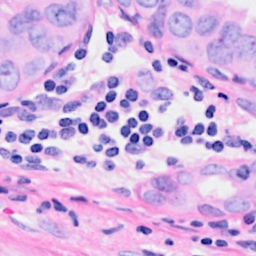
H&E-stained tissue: Breast